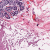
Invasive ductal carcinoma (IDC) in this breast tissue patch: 0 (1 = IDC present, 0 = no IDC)